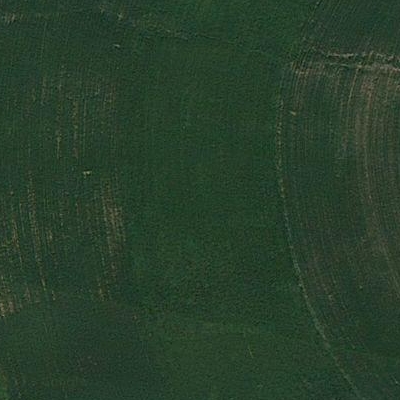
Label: bField